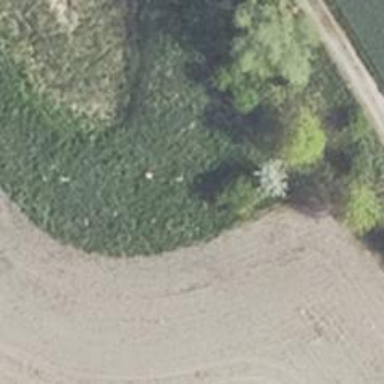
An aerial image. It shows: Hunting stand.